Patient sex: M
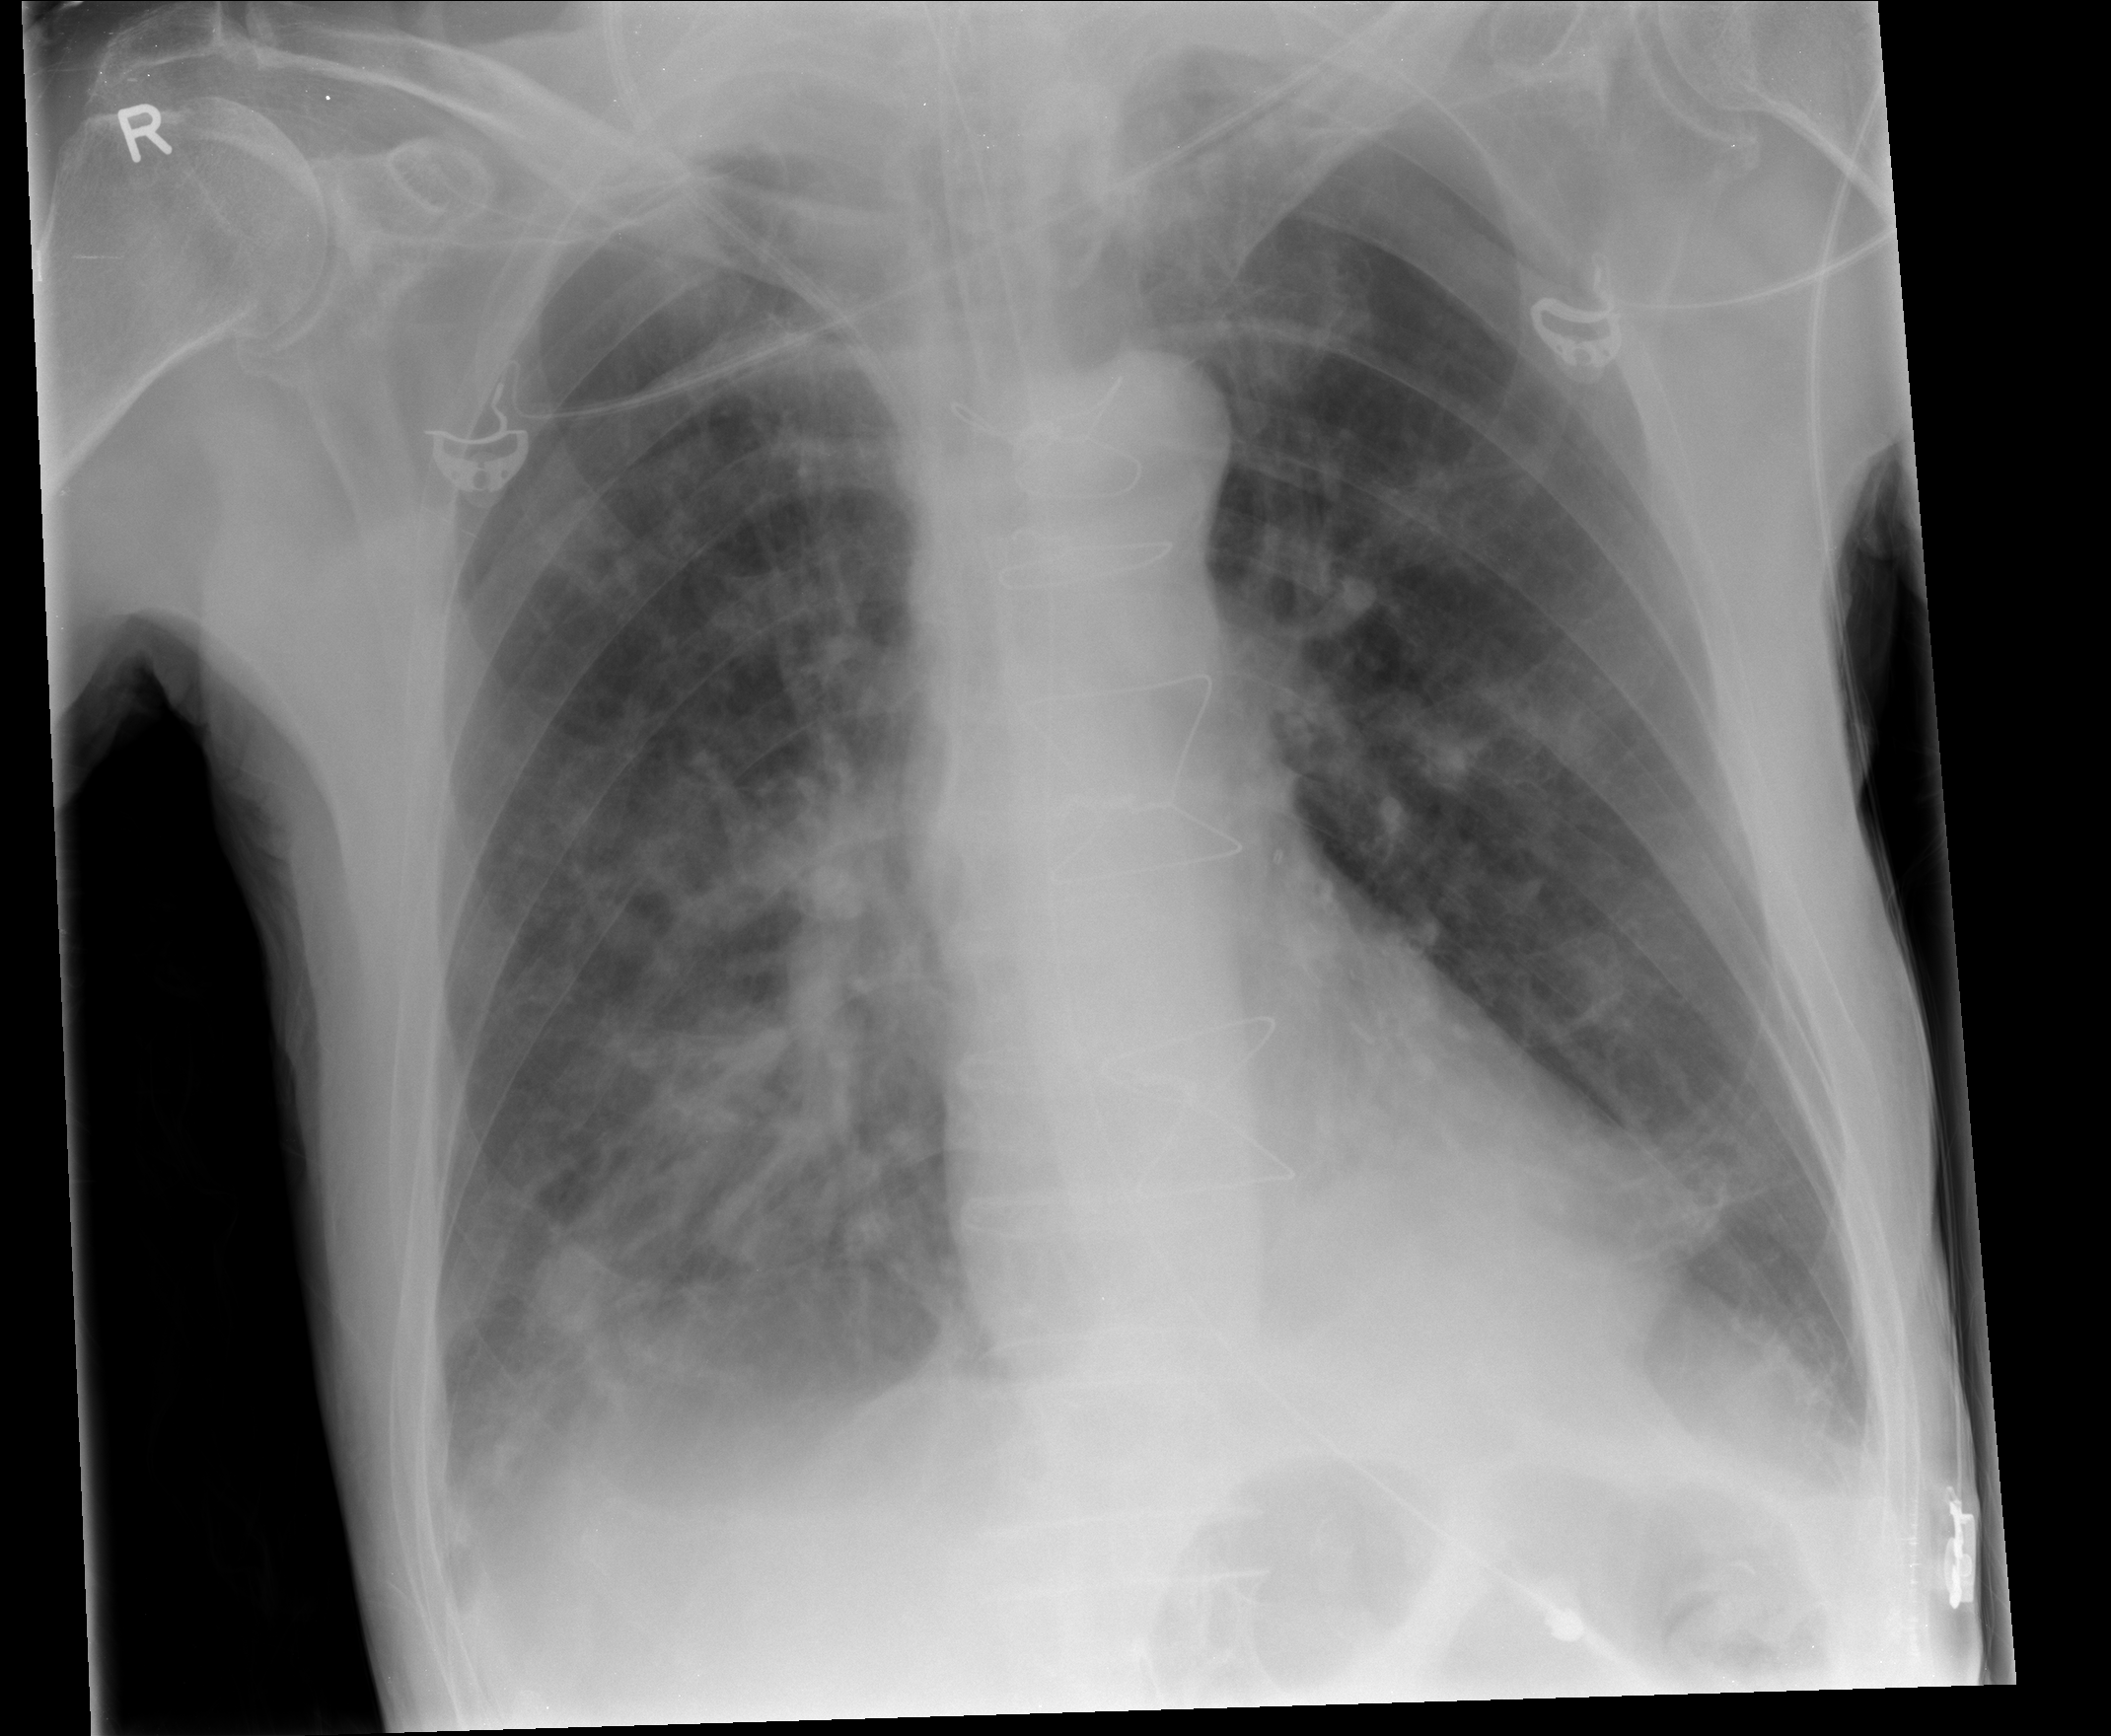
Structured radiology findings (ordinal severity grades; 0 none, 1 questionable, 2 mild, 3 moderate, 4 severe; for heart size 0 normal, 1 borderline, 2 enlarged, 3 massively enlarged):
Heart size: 0
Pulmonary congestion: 0
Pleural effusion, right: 2
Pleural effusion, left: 1
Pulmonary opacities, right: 3
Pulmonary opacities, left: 0
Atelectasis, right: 2
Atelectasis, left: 0